Question: Is there a way to get the symbol information the cursor is at with '${...}' from 'tasks.json' in vscode?
I can get the line number with '${lineNumber}', but that's not good enough for me.
Thanks
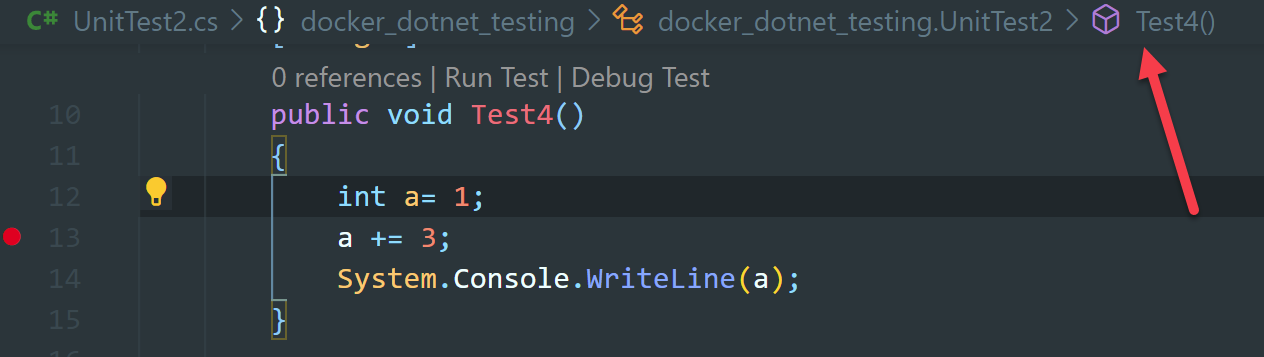
Answer: with the extensions <URL>. In the task you can use the variable 'extension.commandvariable.selectedText' to get the name of the Test the cursor is in.